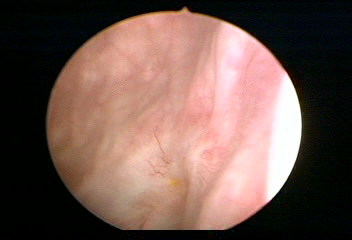
Modality: WLC
Class: Normal mucosa
Bladder cancer association: No